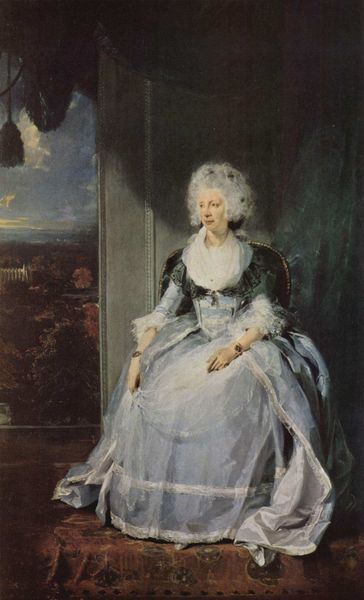
Titel: Porträt der Königin Charlotte
Künstler: Thomas Lawrence
Standort: London
Institution: National Gallery
Schlagwörter: blau, dunkel, gemälde, hand, himmel, schatten, weiß, wolken, bäume, grün, landschaft, sitzen, stadt, abend, braun, elegant, fenster, frankreich, frau, frisur, grau, haar, hell, hintergrund, kleid, licht, mund, nase, profil, raum, schmuck, schwarz, stuhl, tür, zimmer, ölbild, ausblick, blick, dame, gebäude, haus, rot, schal, schnee, tuch, wolke, hochformat, rock, teppich, alt, wand, architektur, arme, augen, barock, faru, gesicht, haarschmuck, inkarnat, kragen, silber, sockel, spitze, ärmel, bildnis, hände, portrait, porträt, schauen, vorhang, öl, kalt, kirche, gewand, haare, interieur, realismus, sessel, sitzend, stoff, adel, saum, england, gainsborough, madame, rokoko, schön, seide, wald, zart, garten, hellblau, perücke, balkon, taille, terrasse, ecke, ort, haltung, mieder, tüll, violett, sturm, treppe, treppen, sitzende, uhr, robe, stufe, stufen, kordel, quaste, podest, fein, treppenstufen, durchblick, portait, seite, manschetten, schuh, brokat, öffnung, abwesend, armband, armbänder, armreif, halbprofil, troddel, reif, korsett, baldachin, bommel, teppicht, taft, reifrock, englisch, ballkleid, quasten, dunkl, perrücke, risur, distanz, han, bausch, andschaft, tull, tüllstoff, armring, galnz, haarspangen, plau, schmusch, scuhspitze, isshaarig